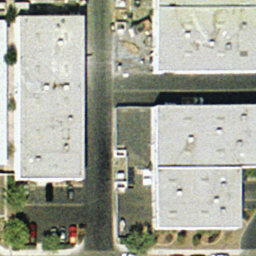
Label: buildings